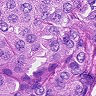
Metastatic tissue present: yes